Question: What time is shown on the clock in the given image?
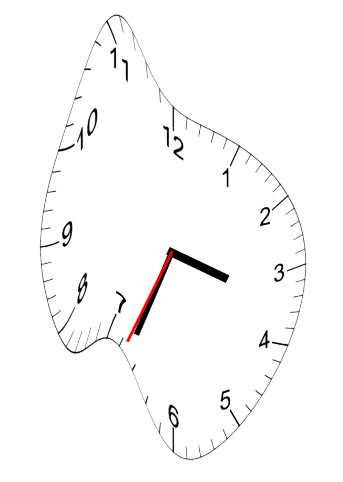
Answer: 03:33:34